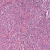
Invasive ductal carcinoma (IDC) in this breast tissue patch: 1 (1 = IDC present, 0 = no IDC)